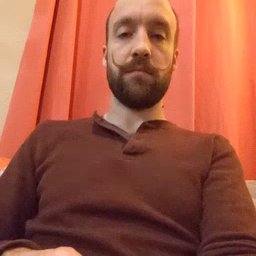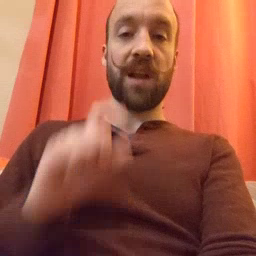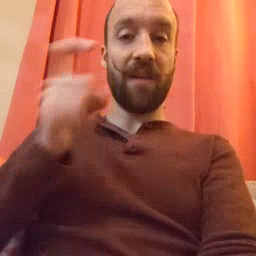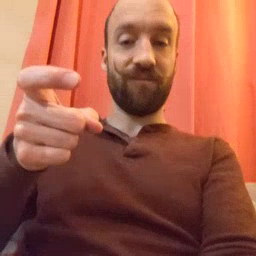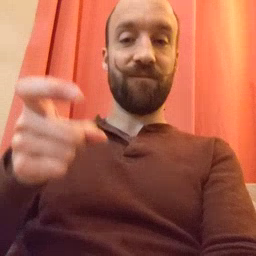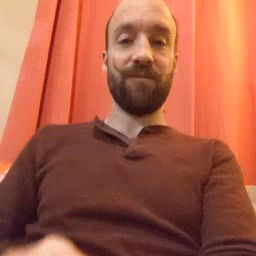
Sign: gift